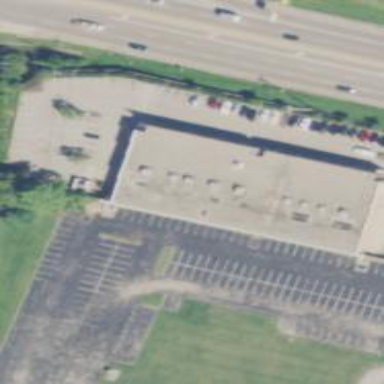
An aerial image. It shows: Swimming pool shop.